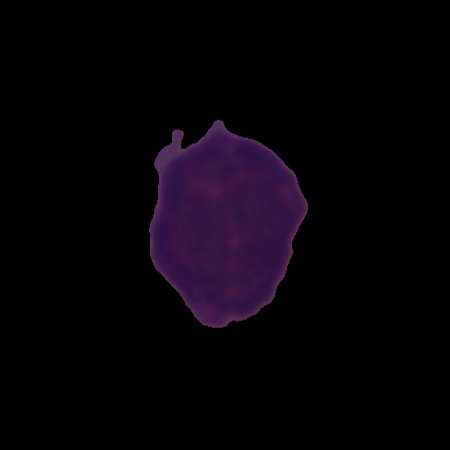
Label: cancer